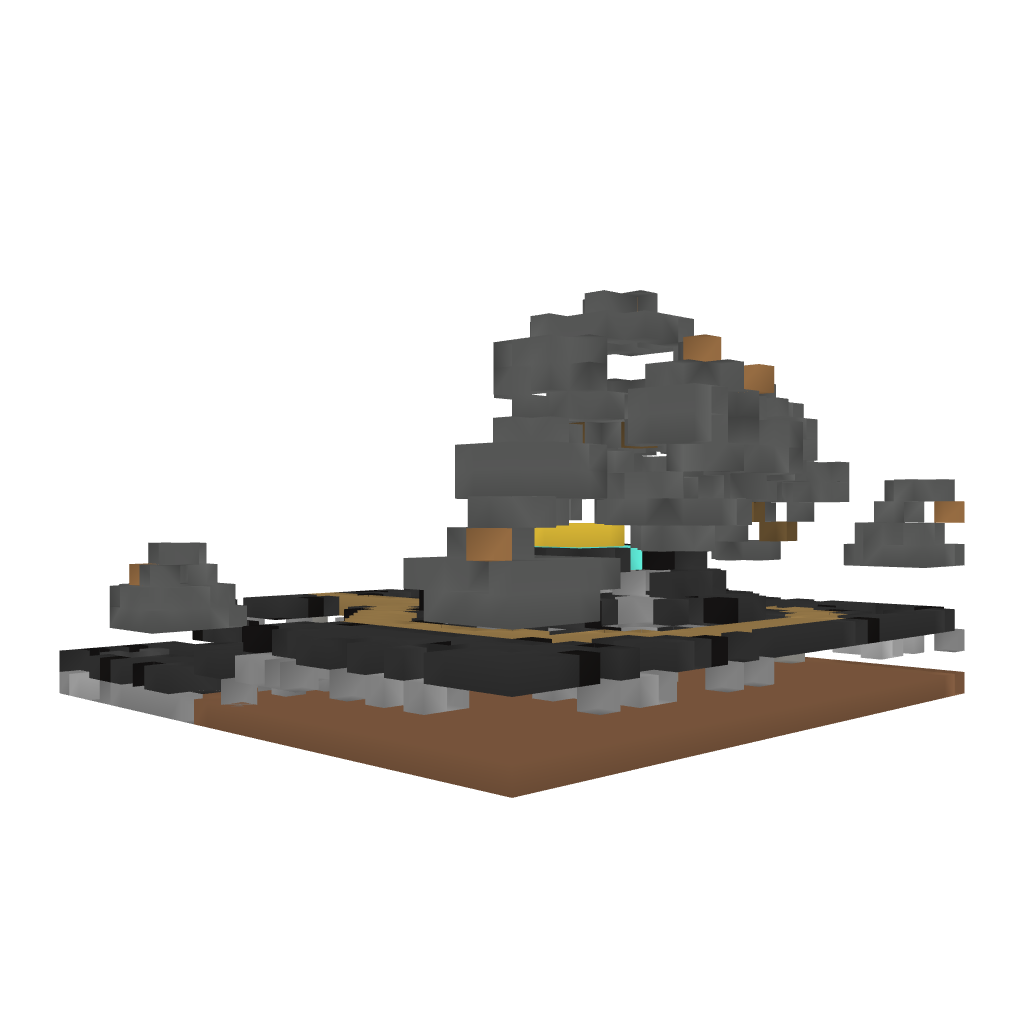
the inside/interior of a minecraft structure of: Grden with WIther Platform